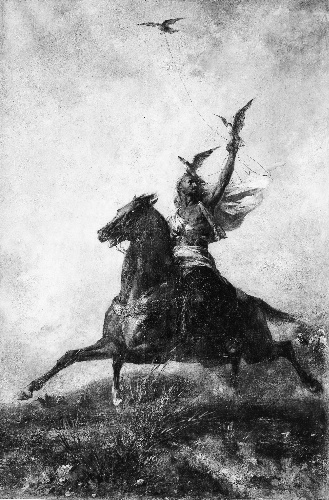
Title: The Arab Falconer
Artist: Eugène Fromentin
Artist bio: French, La Rochelle 1820–1876 Saint-Maurice
Date: 1864
Object type: Painting
Classification: Paintings
Medium: Oil on canvas
Dimensions: 42 3/4 x 28 1/2 in. (108.6 x 72.4 cm)
Department: European Paintings
Credit line: The John Hobart Warren Bequest, 1923
Accession year: 1923
Repository: Metropolitan Museum of Art, New York, NY
Tags: Horses|Falcons|Men|Orientalist